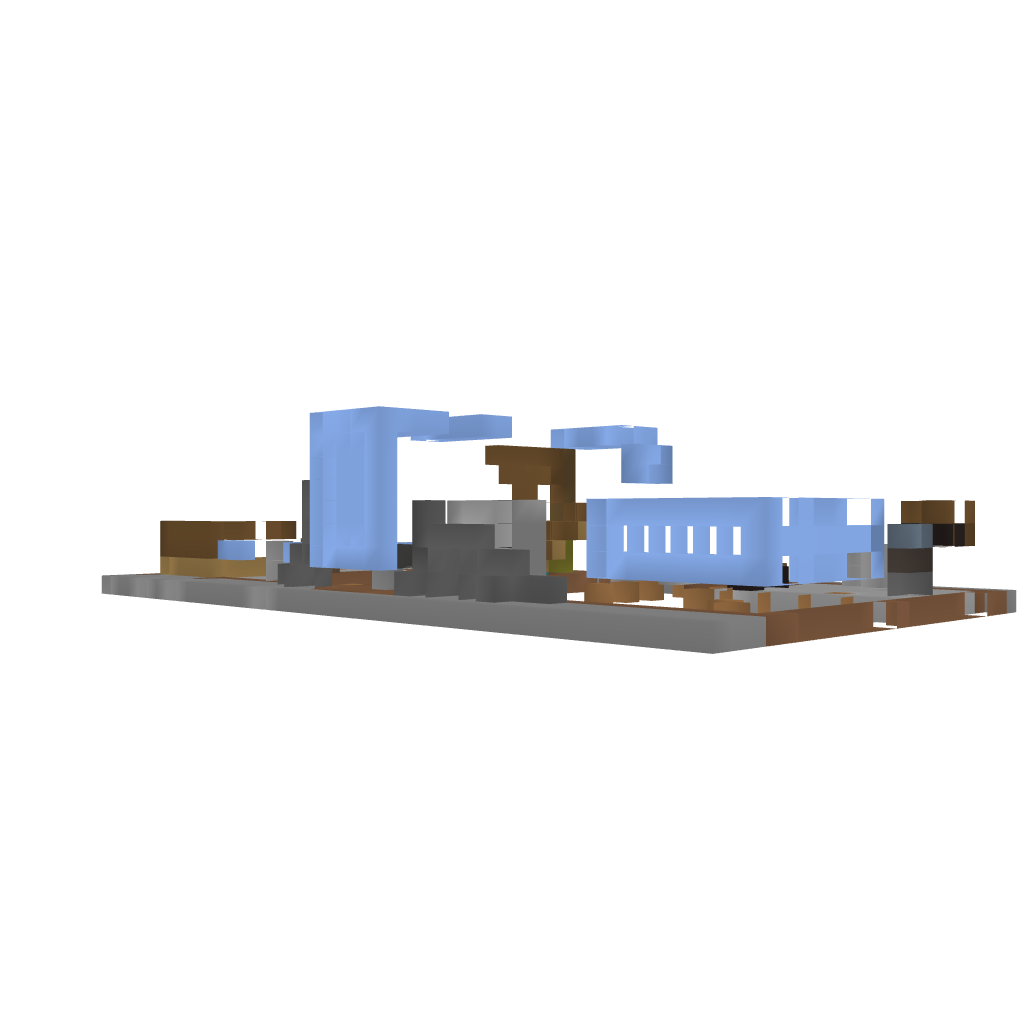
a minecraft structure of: modern house